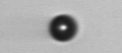
Label: bead